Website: lowes
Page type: address-validator
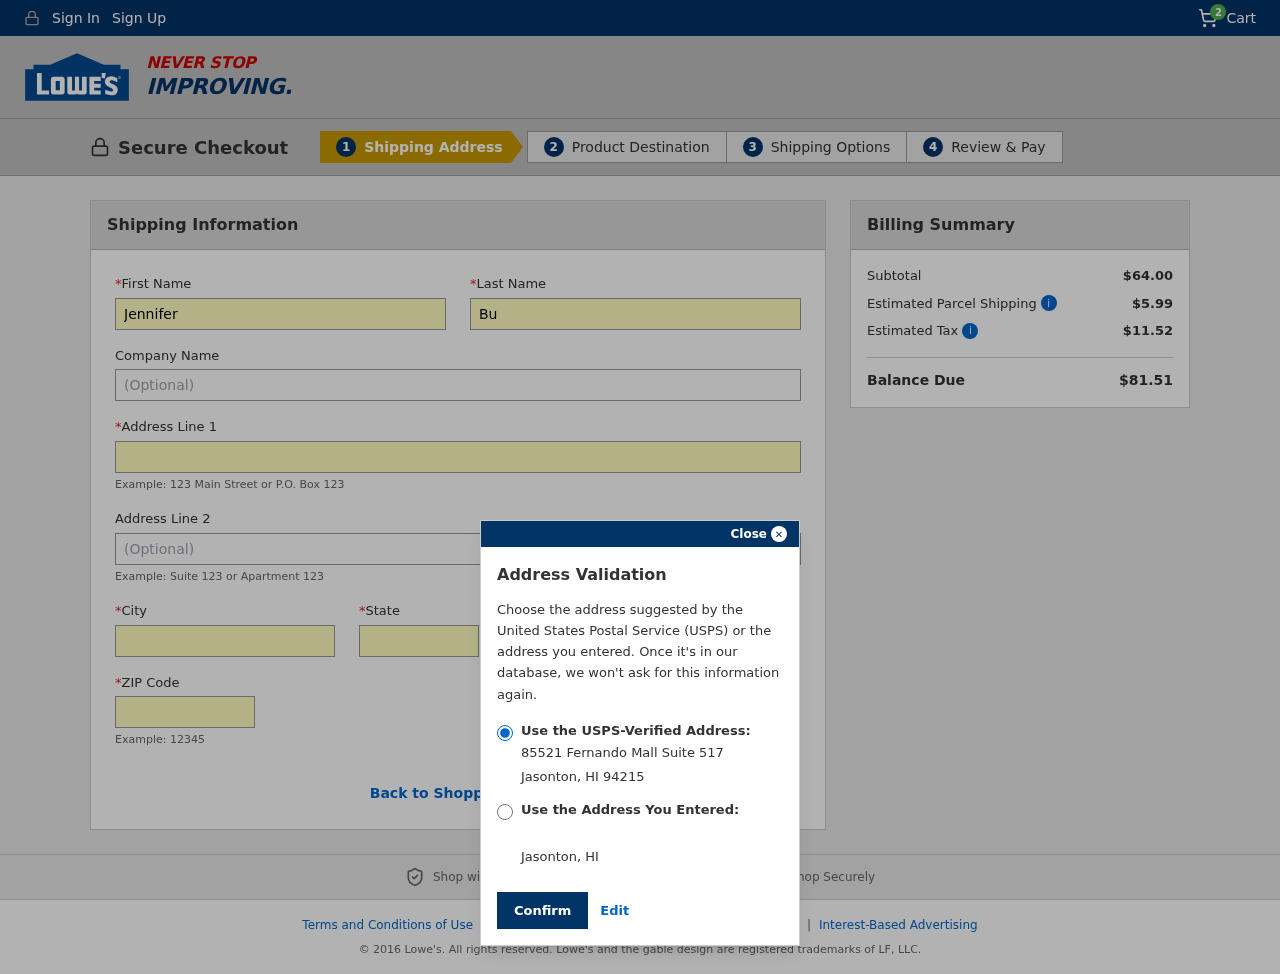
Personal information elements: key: PII_CITY
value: Jasonton
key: PII_FIRSTNAME
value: Jennifer
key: PII_LASTNAME
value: Bush
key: PII_POSTCODE
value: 94215
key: PII_STATE
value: Hawaii
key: PII_STATE_ABBR
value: HI
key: PII_STREET
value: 85521 Fernando Mall Suite 517
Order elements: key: ORDER_NUM_ITEMS
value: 2
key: ORDER_SUBTOTAL
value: $64.00
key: ORDER_SHIPPING_COST
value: $5.99
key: ORDER_TAX
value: $11.52
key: ORDER_TOTAL
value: $81.51